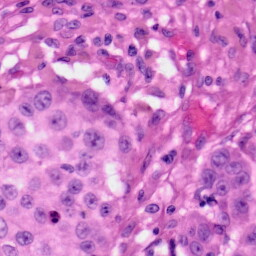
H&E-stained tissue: Skin